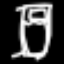
Label: bed